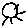
Label: sun